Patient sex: F
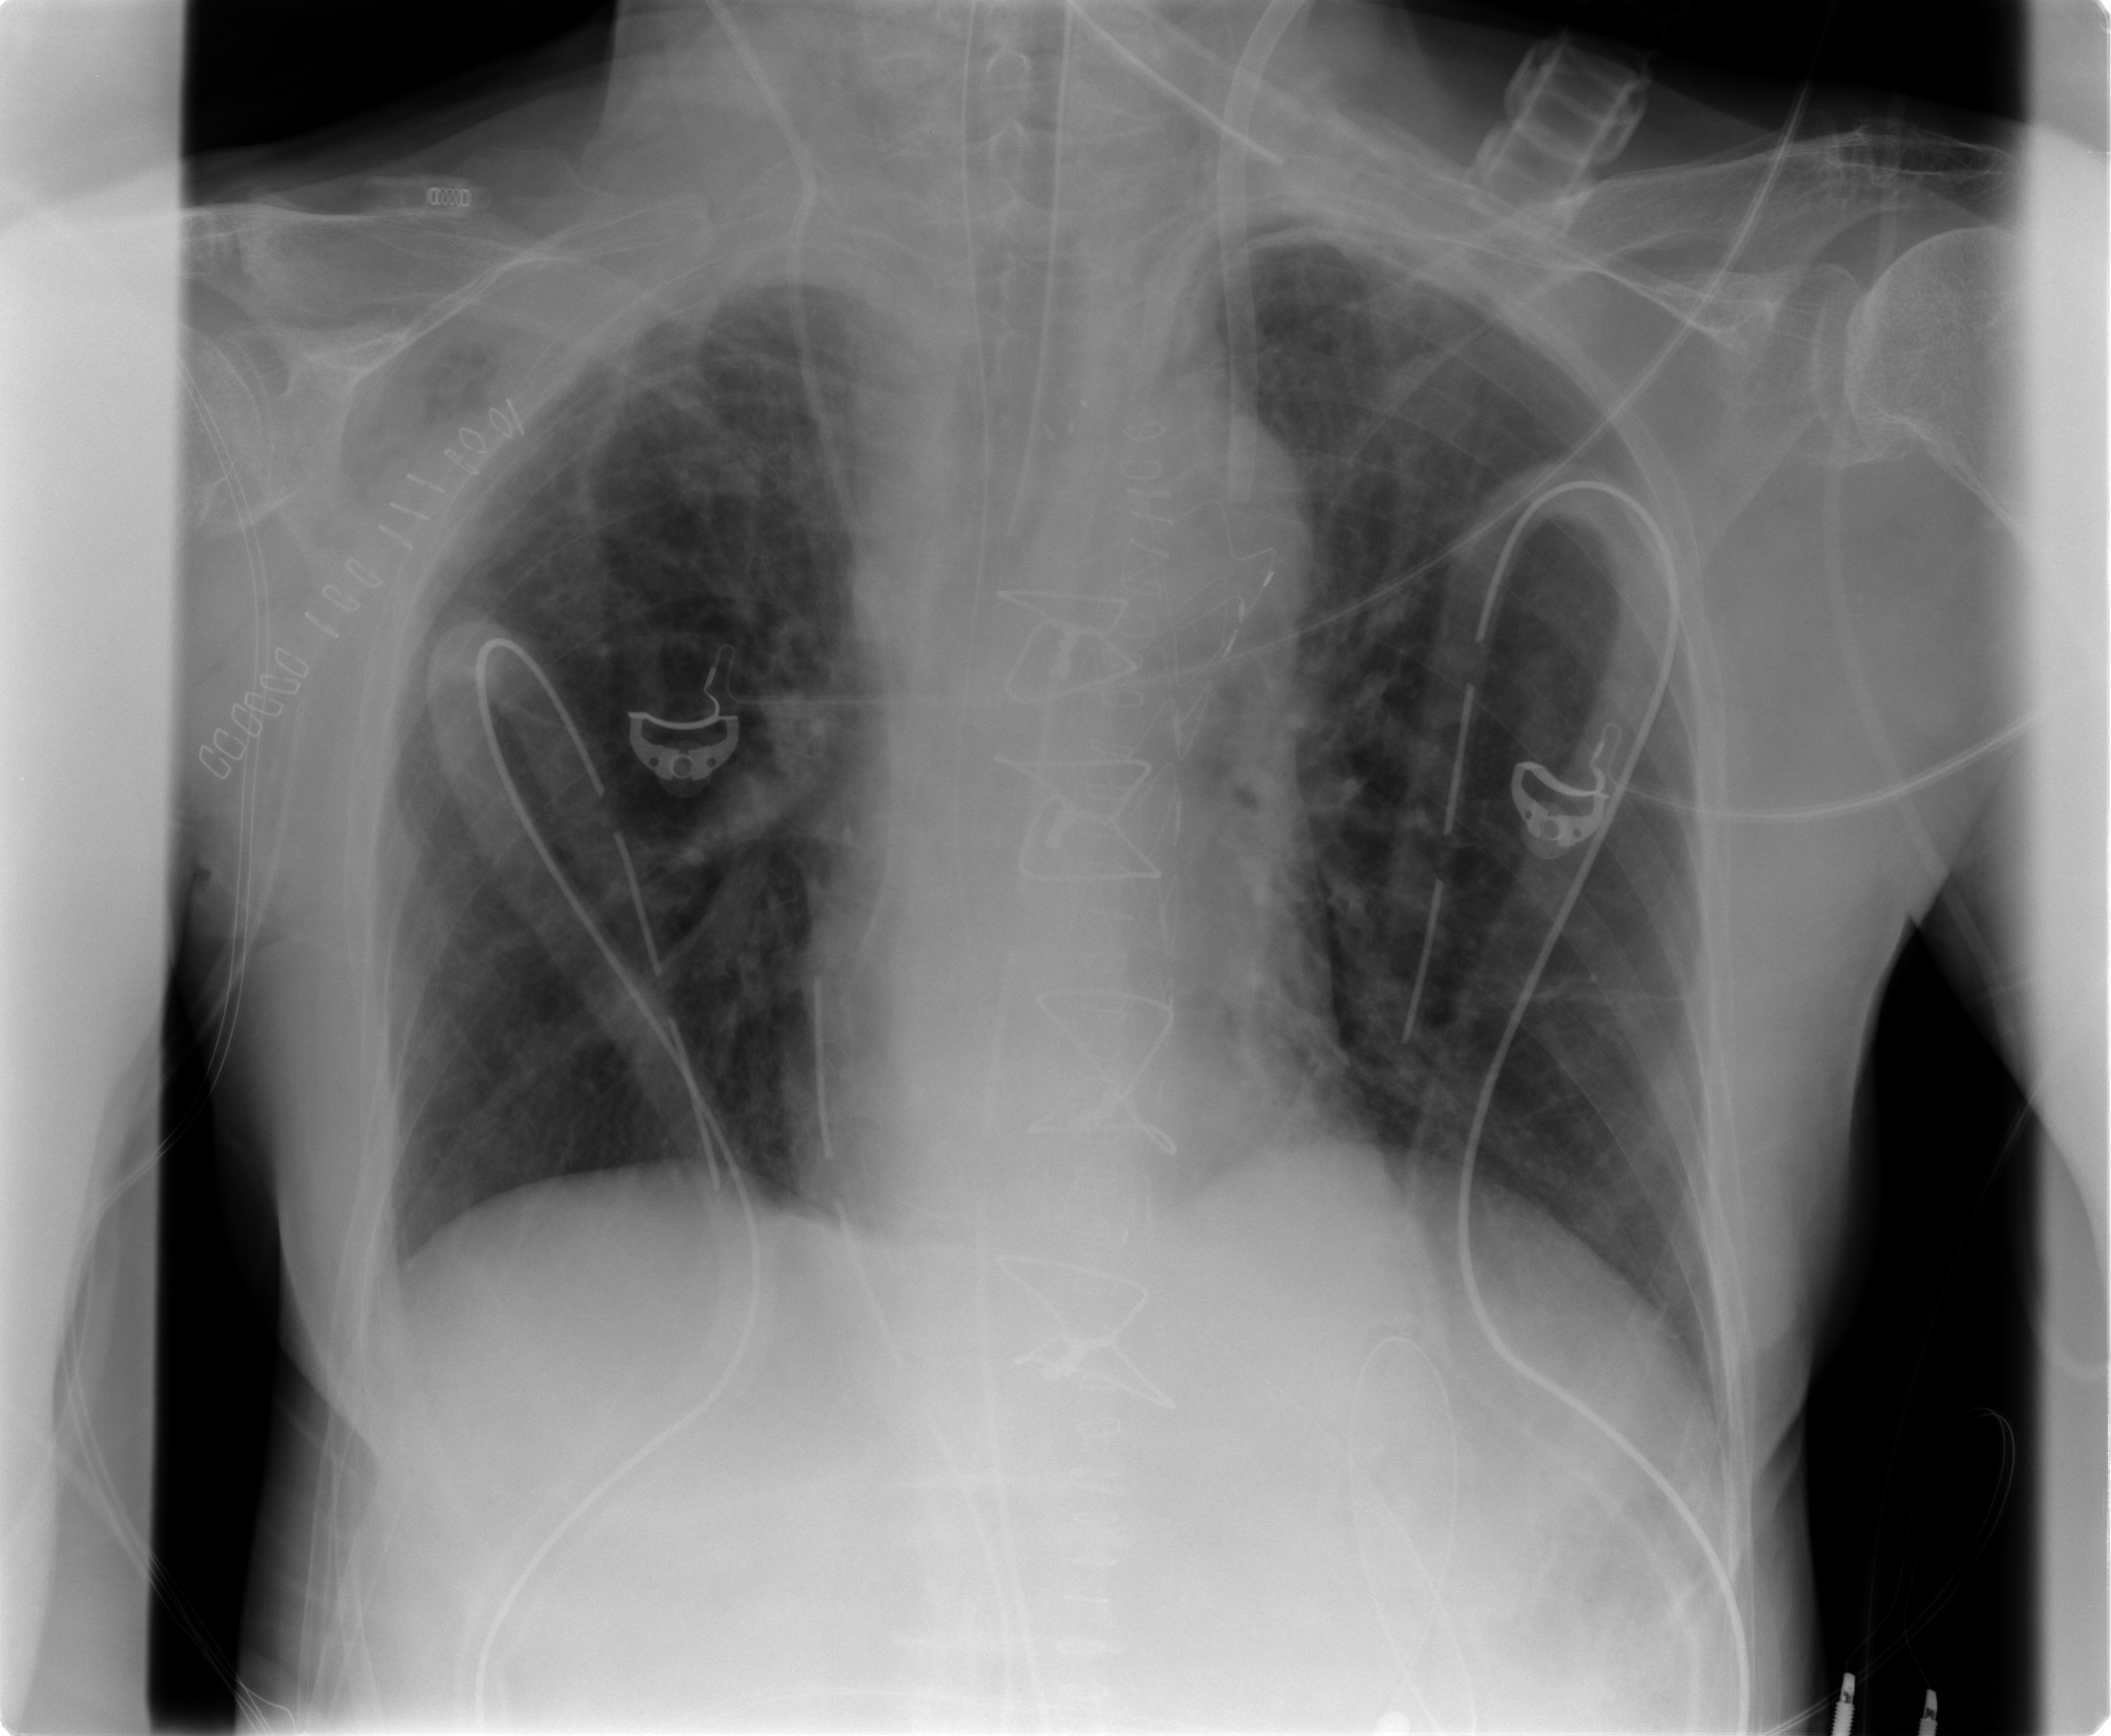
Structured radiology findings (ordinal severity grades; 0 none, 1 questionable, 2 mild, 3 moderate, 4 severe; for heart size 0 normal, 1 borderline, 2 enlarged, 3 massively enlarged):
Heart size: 0
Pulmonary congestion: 2
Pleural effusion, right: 0
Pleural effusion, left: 0
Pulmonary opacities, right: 0
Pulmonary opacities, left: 0
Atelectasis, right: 1
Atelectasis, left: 1